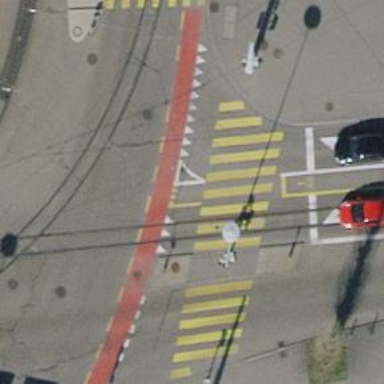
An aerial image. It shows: Tram crossing on the railway.